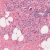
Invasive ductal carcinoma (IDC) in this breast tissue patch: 1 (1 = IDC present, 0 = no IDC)